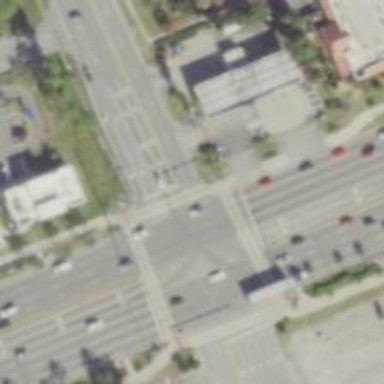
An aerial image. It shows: Crossing road.